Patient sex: M
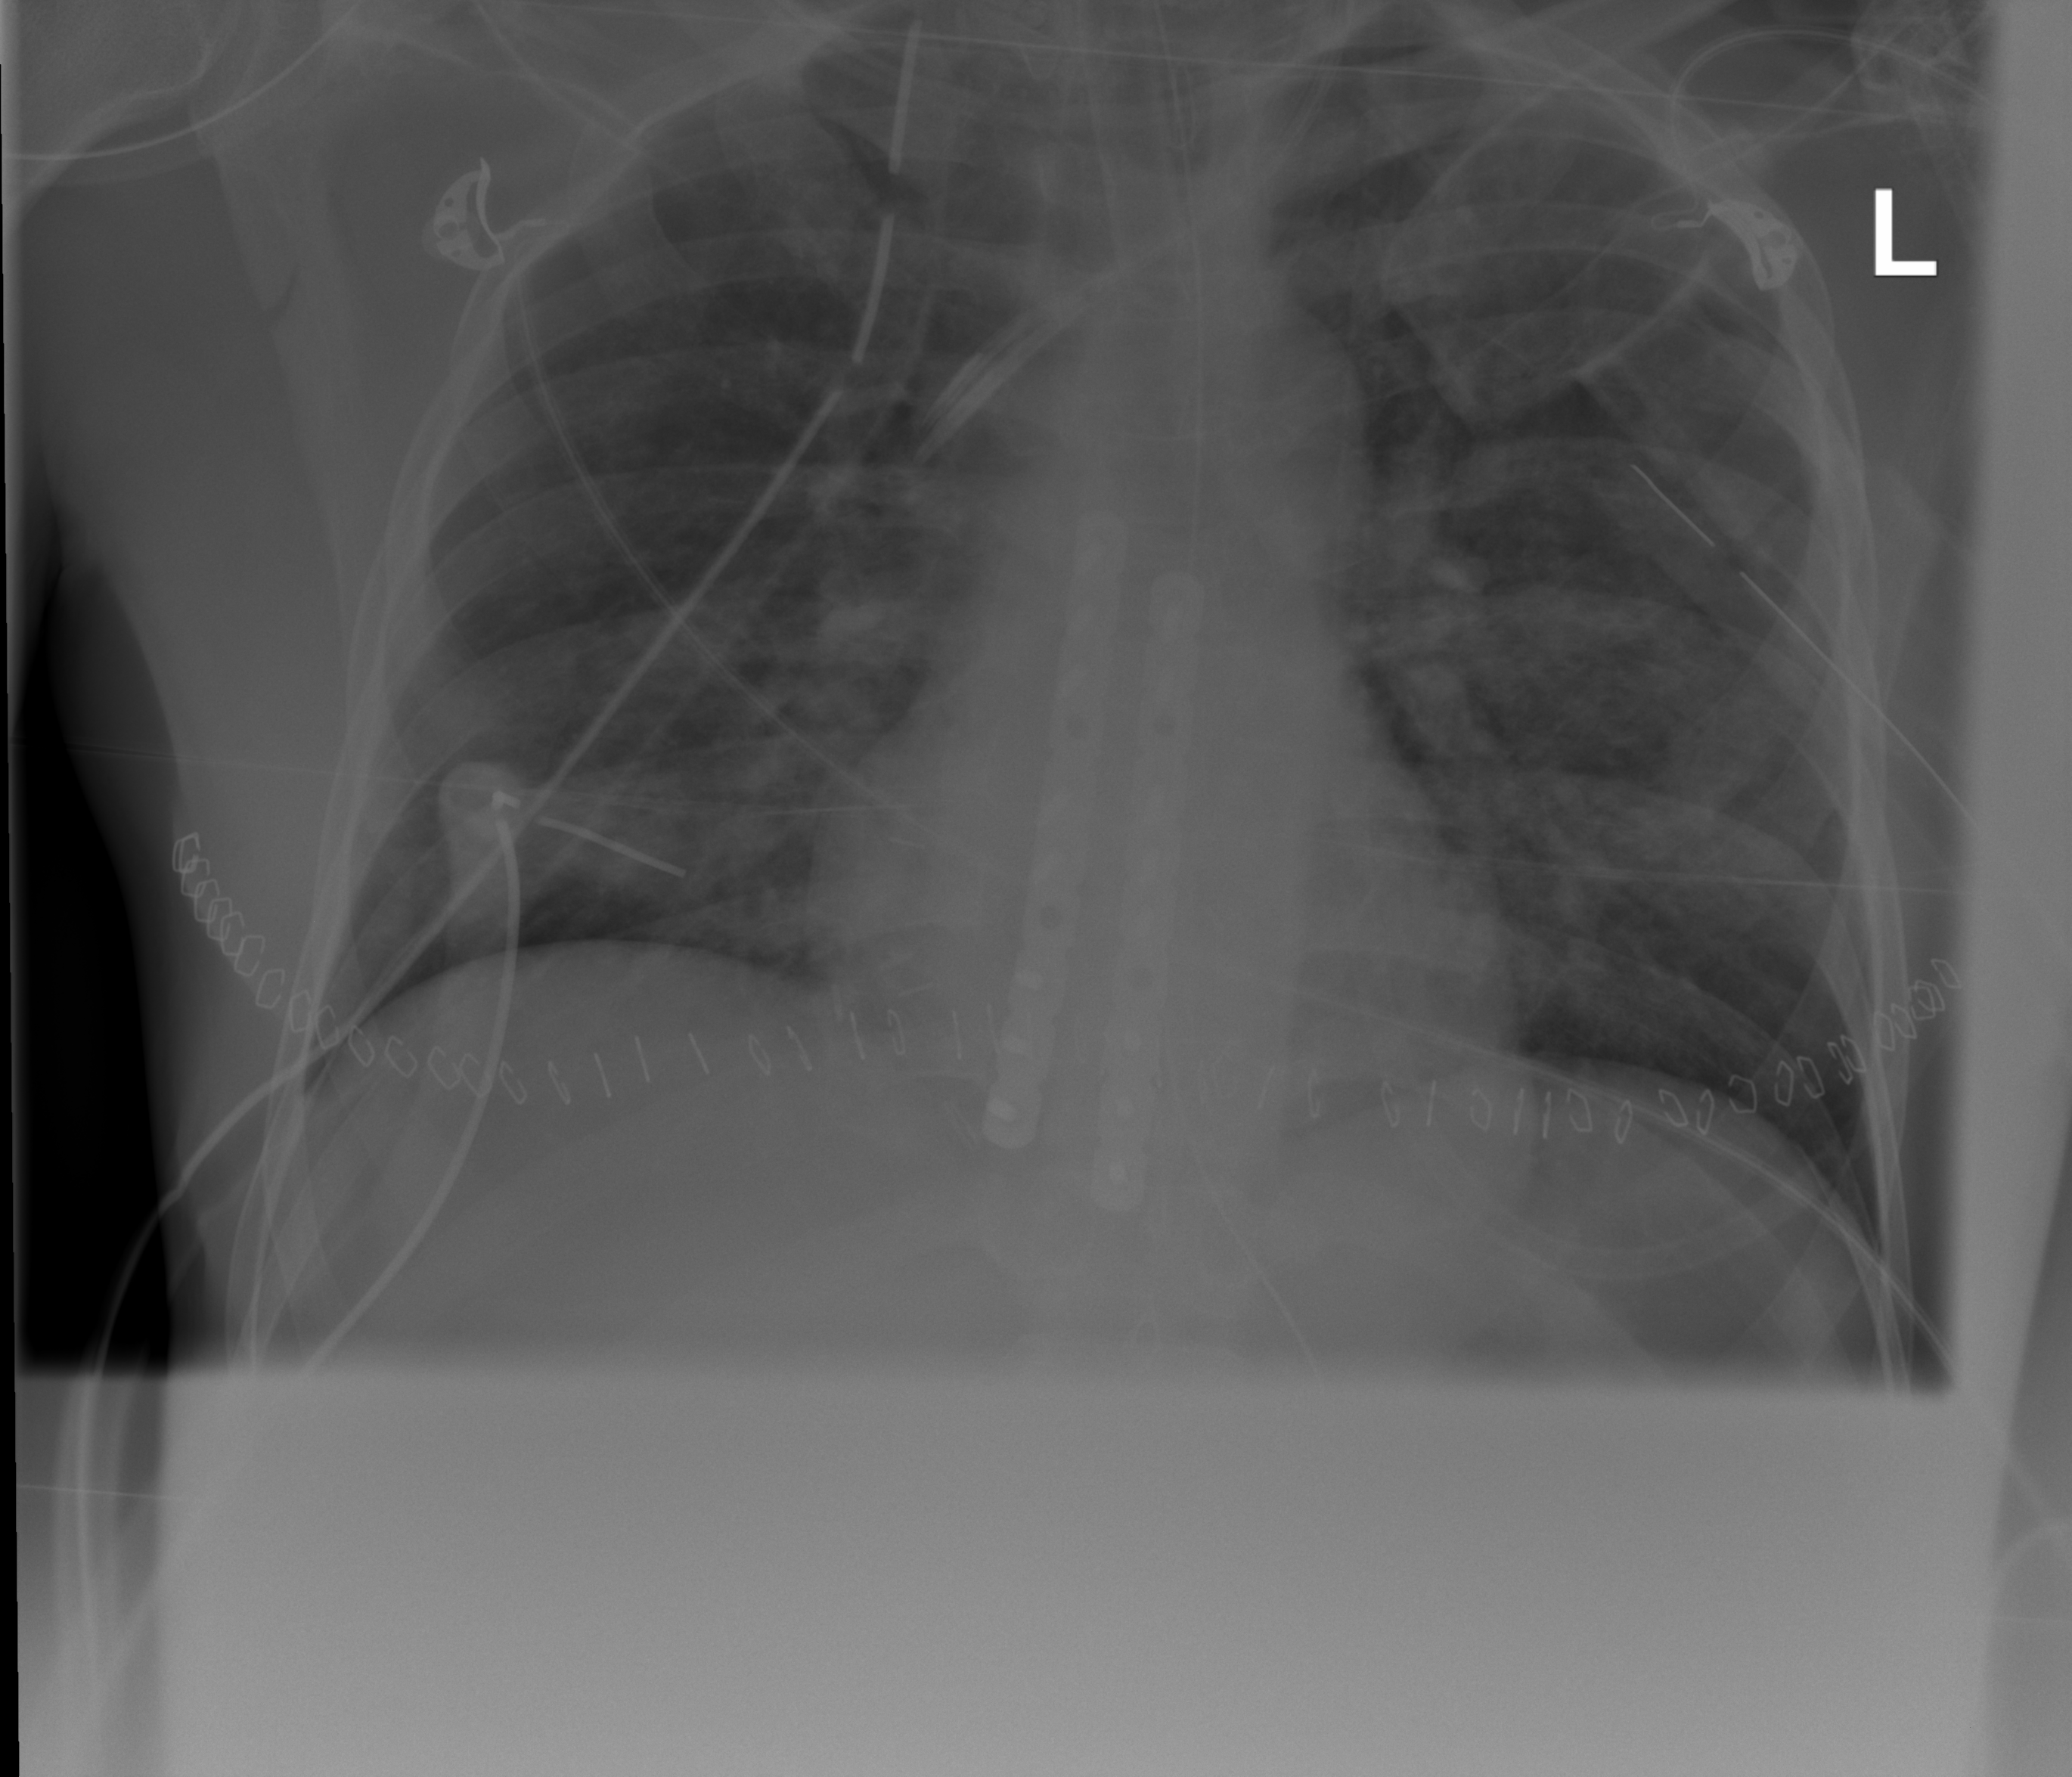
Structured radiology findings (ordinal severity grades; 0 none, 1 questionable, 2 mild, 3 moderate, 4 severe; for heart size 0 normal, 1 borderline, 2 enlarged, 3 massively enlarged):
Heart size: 0
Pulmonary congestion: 0
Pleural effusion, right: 0
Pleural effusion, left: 0
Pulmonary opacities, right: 3
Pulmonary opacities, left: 3
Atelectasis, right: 2
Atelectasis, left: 2